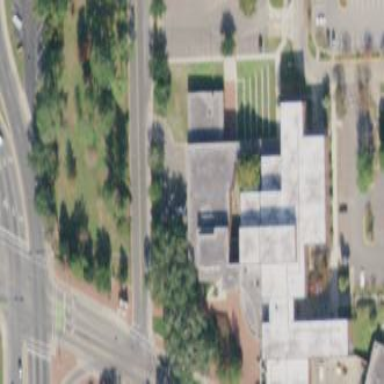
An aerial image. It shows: View of university building.